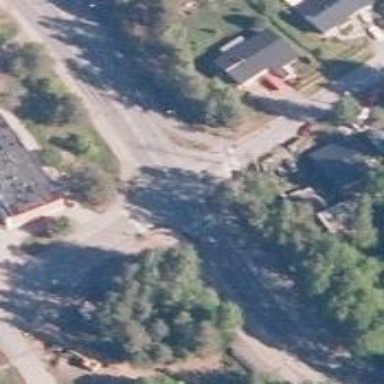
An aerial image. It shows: Uncontrolled road crossing.